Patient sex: M
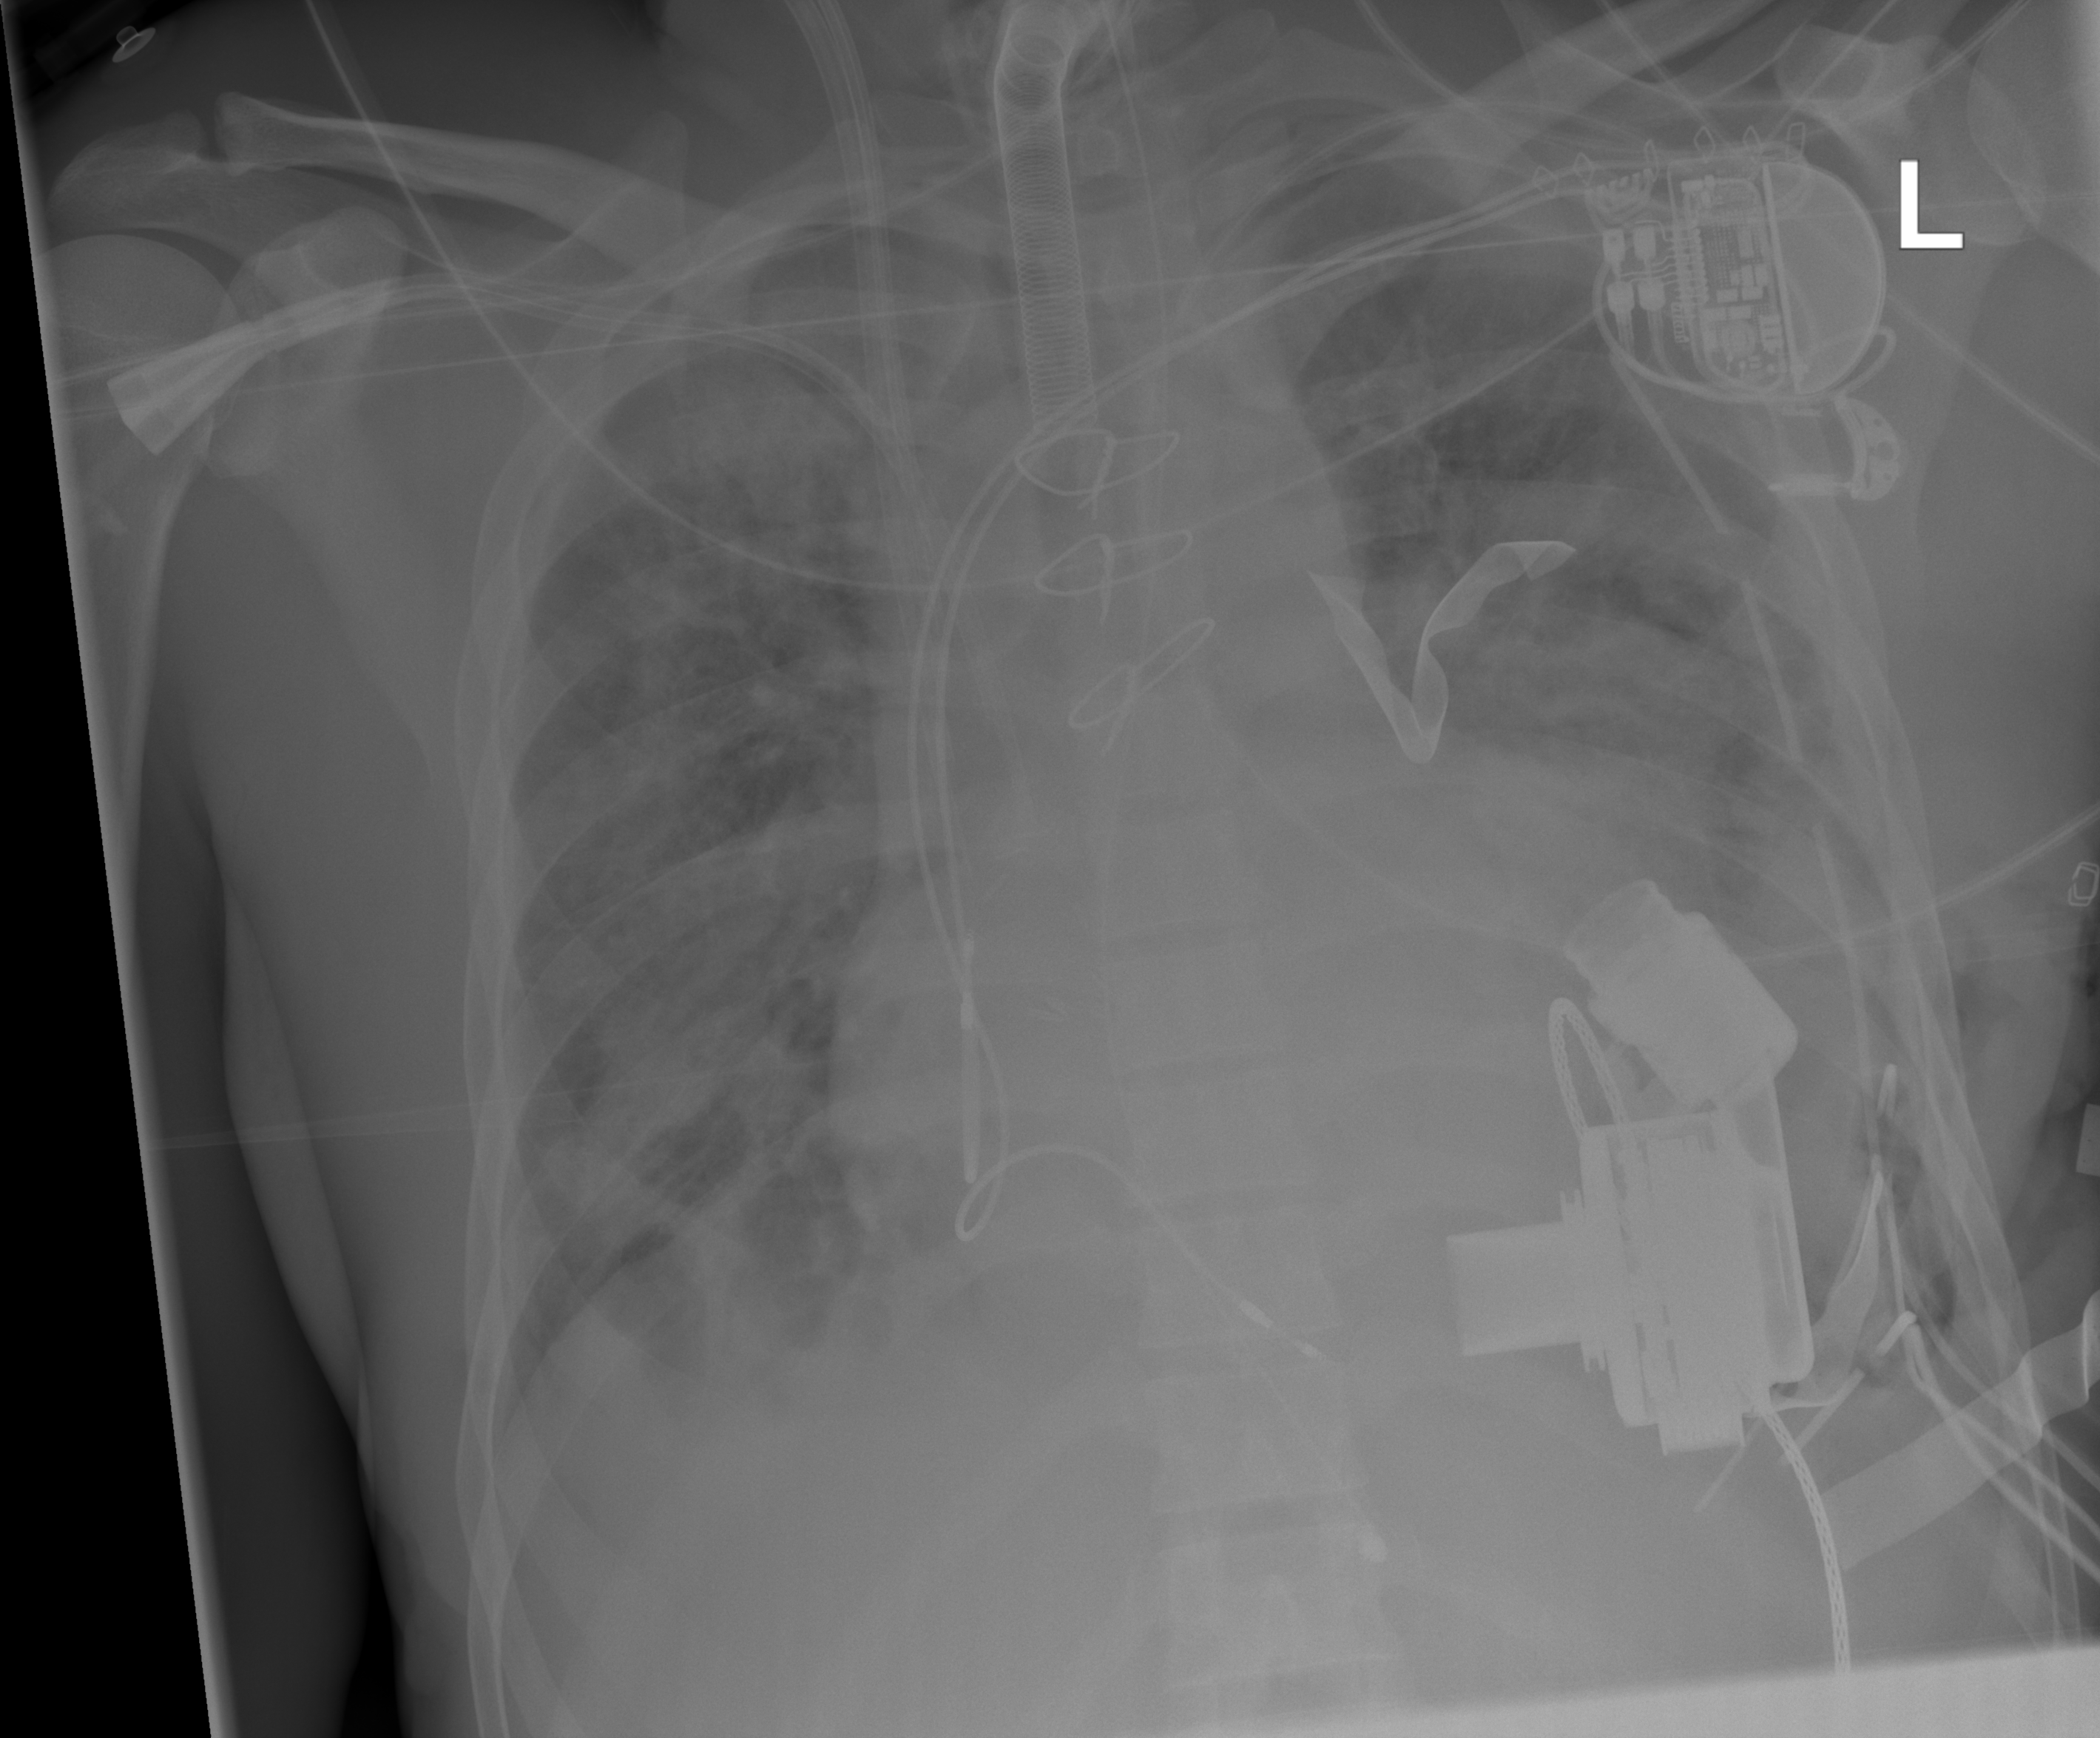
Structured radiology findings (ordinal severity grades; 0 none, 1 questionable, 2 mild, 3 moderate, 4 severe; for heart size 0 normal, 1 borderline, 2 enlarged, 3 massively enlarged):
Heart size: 2
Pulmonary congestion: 2
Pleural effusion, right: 2
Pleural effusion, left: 3
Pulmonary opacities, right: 3
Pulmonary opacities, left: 2
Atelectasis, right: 3
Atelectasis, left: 3